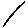
Label: line